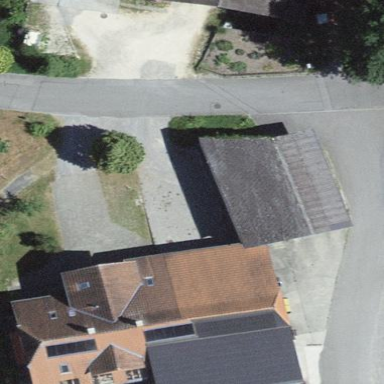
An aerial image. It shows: Barn.